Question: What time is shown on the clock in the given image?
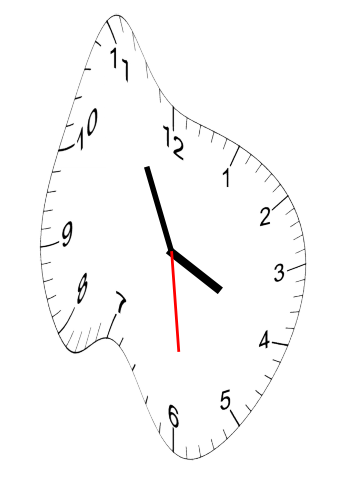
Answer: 03:55:29